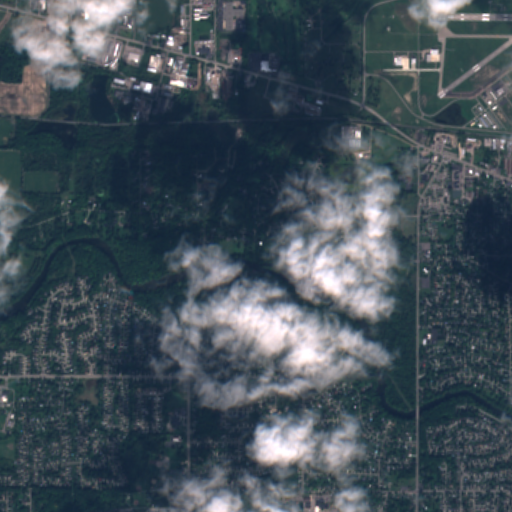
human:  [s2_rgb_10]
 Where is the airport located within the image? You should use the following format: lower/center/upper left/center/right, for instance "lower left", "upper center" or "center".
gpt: The airport is located in the upper right of the image.
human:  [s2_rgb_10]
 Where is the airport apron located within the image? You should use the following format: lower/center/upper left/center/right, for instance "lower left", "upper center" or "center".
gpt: The airport apron is located in the upper right of the image.
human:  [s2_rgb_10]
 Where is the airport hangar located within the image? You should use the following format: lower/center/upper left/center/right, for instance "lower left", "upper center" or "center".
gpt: The airport hangar is located in the upper right of the image.
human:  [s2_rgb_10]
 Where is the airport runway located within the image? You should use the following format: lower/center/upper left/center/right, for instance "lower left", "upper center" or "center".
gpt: The airport runway is located in the upper right of the image.
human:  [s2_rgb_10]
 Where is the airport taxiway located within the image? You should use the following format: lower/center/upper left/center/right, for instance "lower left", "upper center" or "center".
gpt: The airport taxiway is located in the upper right of the image.
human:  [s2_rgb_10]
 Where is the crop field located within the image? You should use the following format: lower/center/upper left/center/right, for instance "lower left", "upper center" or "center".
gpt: The crop field is located in the upper left of the image.
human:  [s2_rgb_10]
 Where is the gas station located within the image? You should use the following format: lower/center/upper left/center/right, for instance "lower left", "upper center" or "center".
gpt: The gas station is located in the upper right of the image.
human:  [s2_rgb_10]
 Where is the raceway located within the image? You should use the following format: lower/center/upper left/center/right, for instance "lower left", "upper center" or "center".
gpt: The raceway is located in the lower center of the image.
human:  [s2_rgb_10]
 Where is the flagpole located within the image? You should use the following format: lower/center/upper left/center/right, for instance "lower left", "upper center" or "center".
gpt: The flagpole is located in the center right of the image.
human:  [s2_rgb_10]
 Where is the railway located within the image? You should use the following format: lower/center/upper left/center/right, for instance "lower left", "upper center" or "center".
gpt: The railway is located in the upper of the image.
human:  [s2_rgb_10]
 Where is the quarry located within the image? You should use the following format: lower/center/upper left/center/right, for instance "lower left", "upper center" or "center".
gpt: There is no quarry in the image.